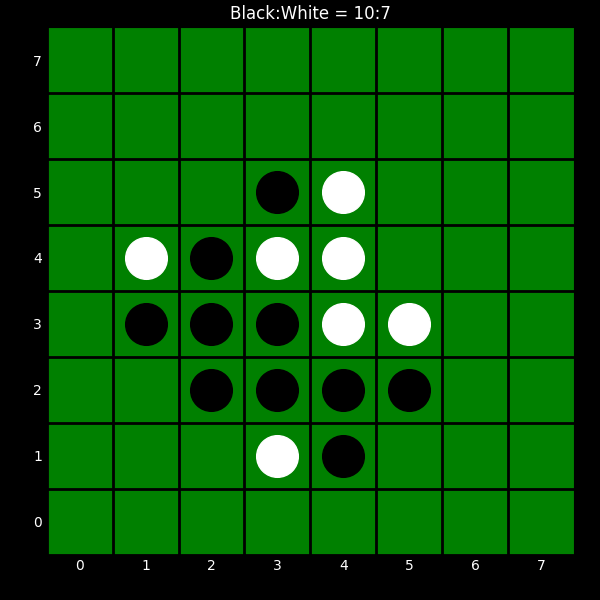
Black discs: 10
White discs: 7